Question: This is a dynamic list we have in our site.

This is the HTML tag where I want to pass double click on.
'''
<td class="dxgv" align="left" style="color: rgb(51, 51, 51); font-size: 13px; border-bottom: 1px solid rgb(237, 237, 237); border-left-width: 0px; border-right-width: 0px; width: 5.6em; max-width: 6em; text-overflow: ellipsis; overflow: hidden; white-space: nowrap;">Sun Kumar</td>
'''
I want to double click on the first record all the time even though first record gets deleted after each click
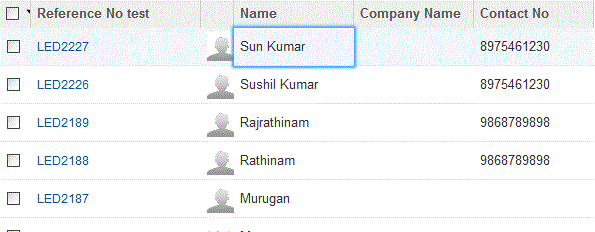
Answer: Since, you want to double click on the first record, you can try this java code:
'''
Actions act = new Actions(driver);
act.doubleClick(driver.findElement(By.xpath("//table//tr[2]//td[@class='dxgv'][1]"))).build().perform();
'''
OR
'''
Actions act = new Actions(driver);
act.moveToElement(driver.findElement(By.xpath("//table//tr[2]//td[@class='dxgv'][1]"))).doubleClick().build().perform();
'''